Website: walmart
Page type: address-validator
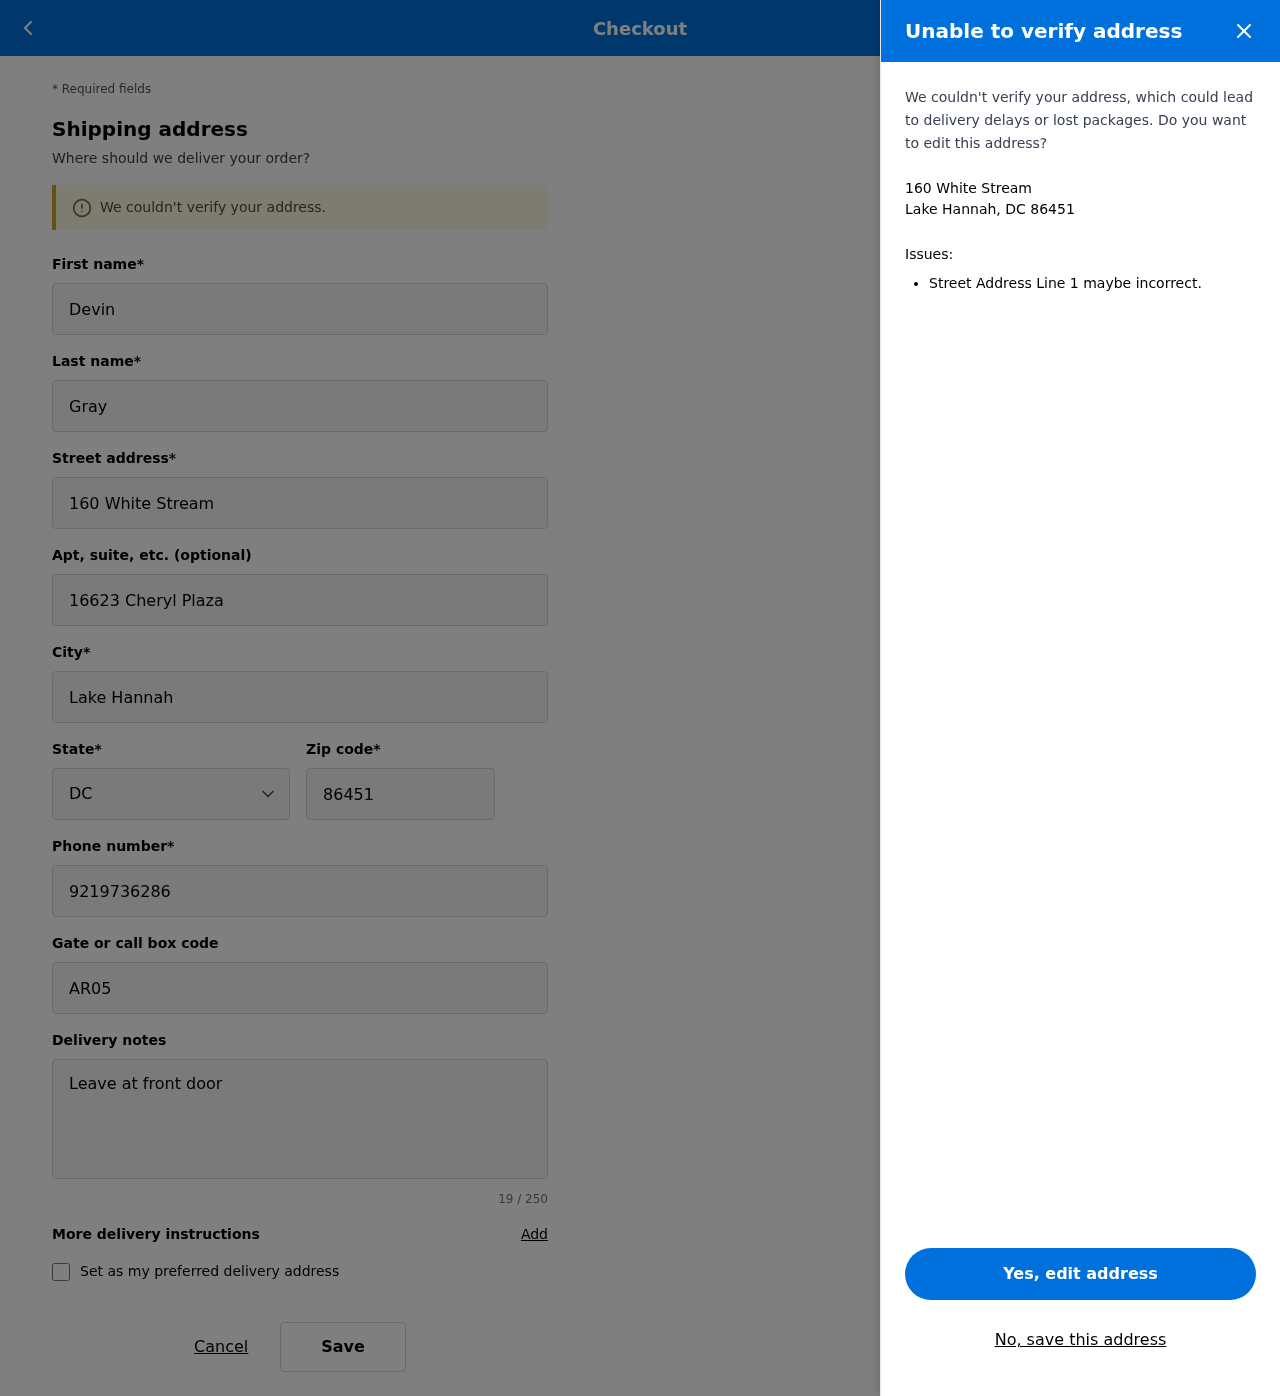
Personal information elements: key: PII_CITY_STATE_ZIP
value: Lake Hannah, DC 86451
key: PII_DELIVERY_INSTRUCTIONS
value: Leave at front door
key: PII_STATE_ABBR
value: DC
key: PII_STREET
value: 160 White Stream
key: PII_FIRSTNAME
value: Devin
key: PII_LASTNAME
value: Gray
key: PII_STREET2
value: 16623 Cheryl Plaza
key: PII_CITY
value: Lake Hannah
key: PII_POSTCODE
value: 86451
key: PII_PHONE
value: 9219736286
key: PII_SECURITY_CODE
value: AR05